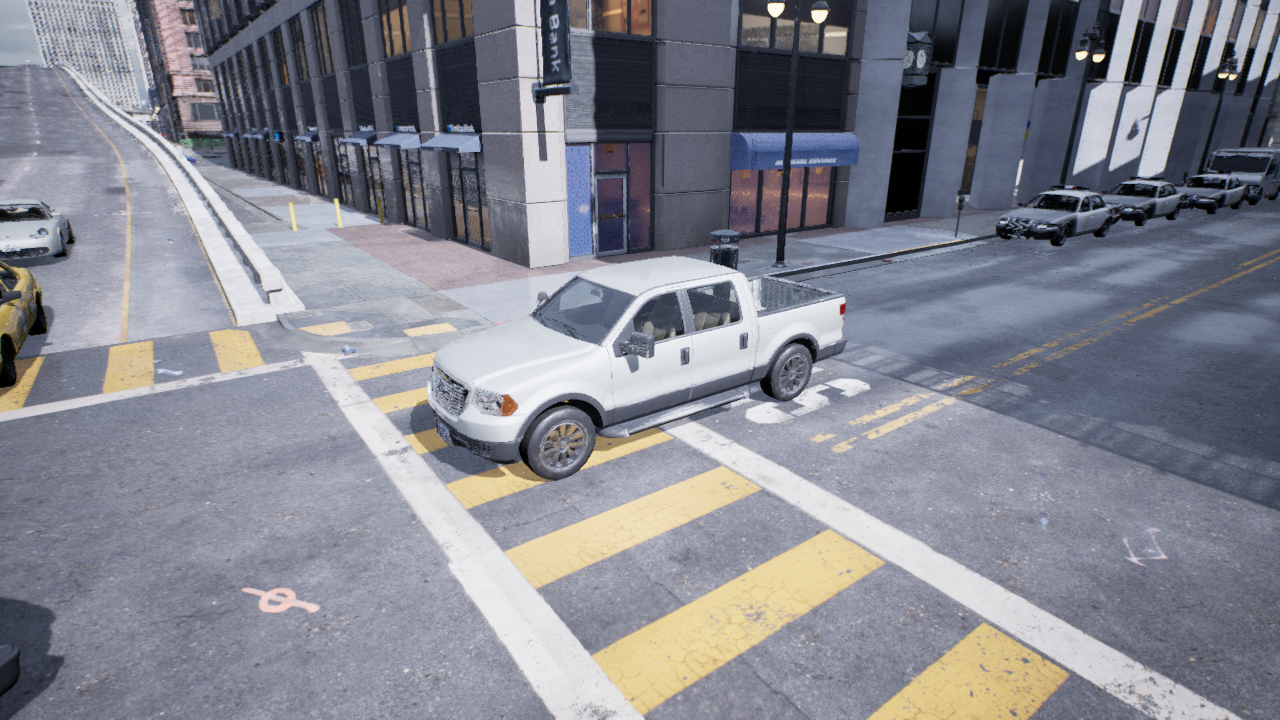
Venue: residential
Lighting: overcast
Vehicle rig: pickup